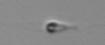
Label: flagellate_morphotype3